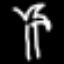
Label: palm tree